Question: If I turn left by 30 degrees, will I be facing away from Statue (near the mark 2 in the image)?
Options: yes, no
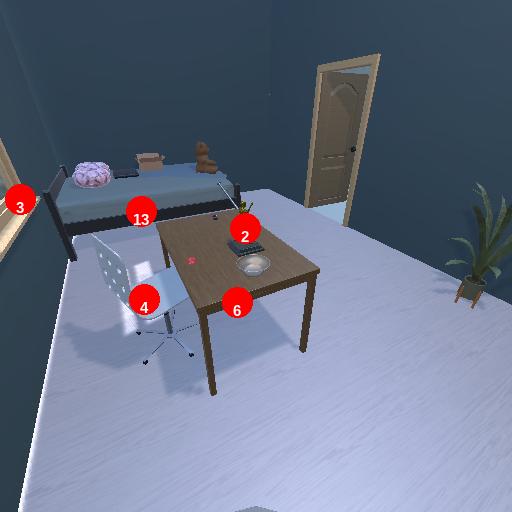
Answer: yes